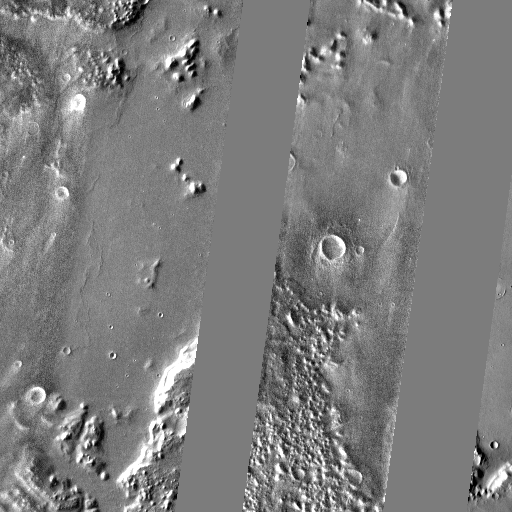
Crater classes present: Background, Other, Buried